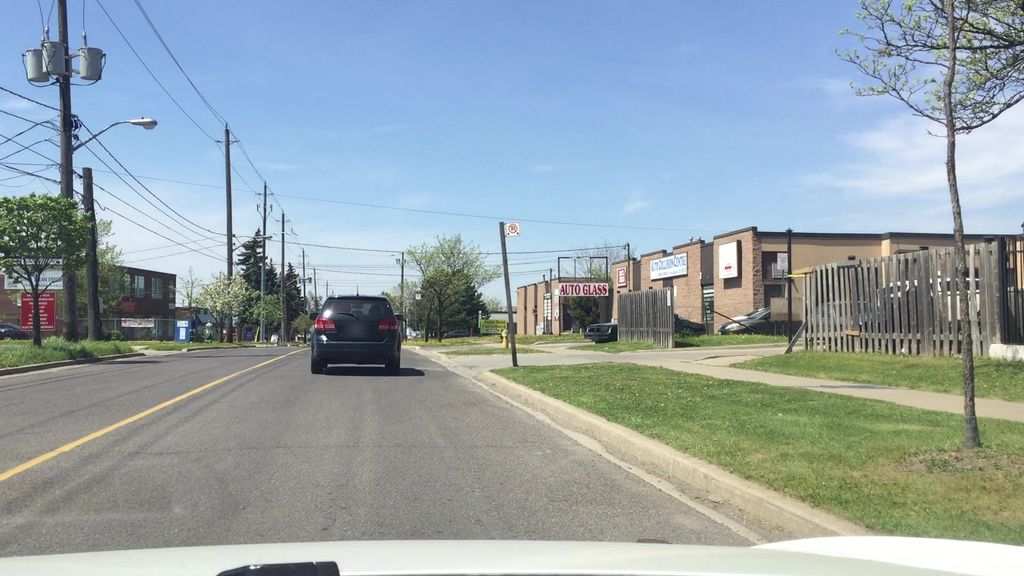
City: toronto